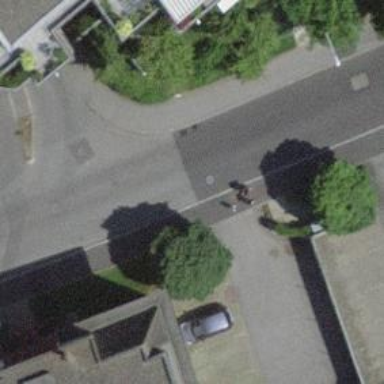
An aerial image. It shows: Kerb barrier.